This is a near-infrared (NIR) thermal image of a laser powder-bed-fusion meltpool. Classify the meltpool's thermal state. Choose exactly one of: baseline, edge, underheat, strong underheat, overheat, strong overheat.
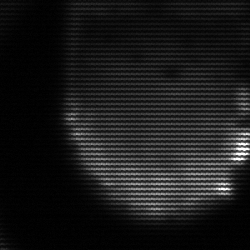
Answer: edge